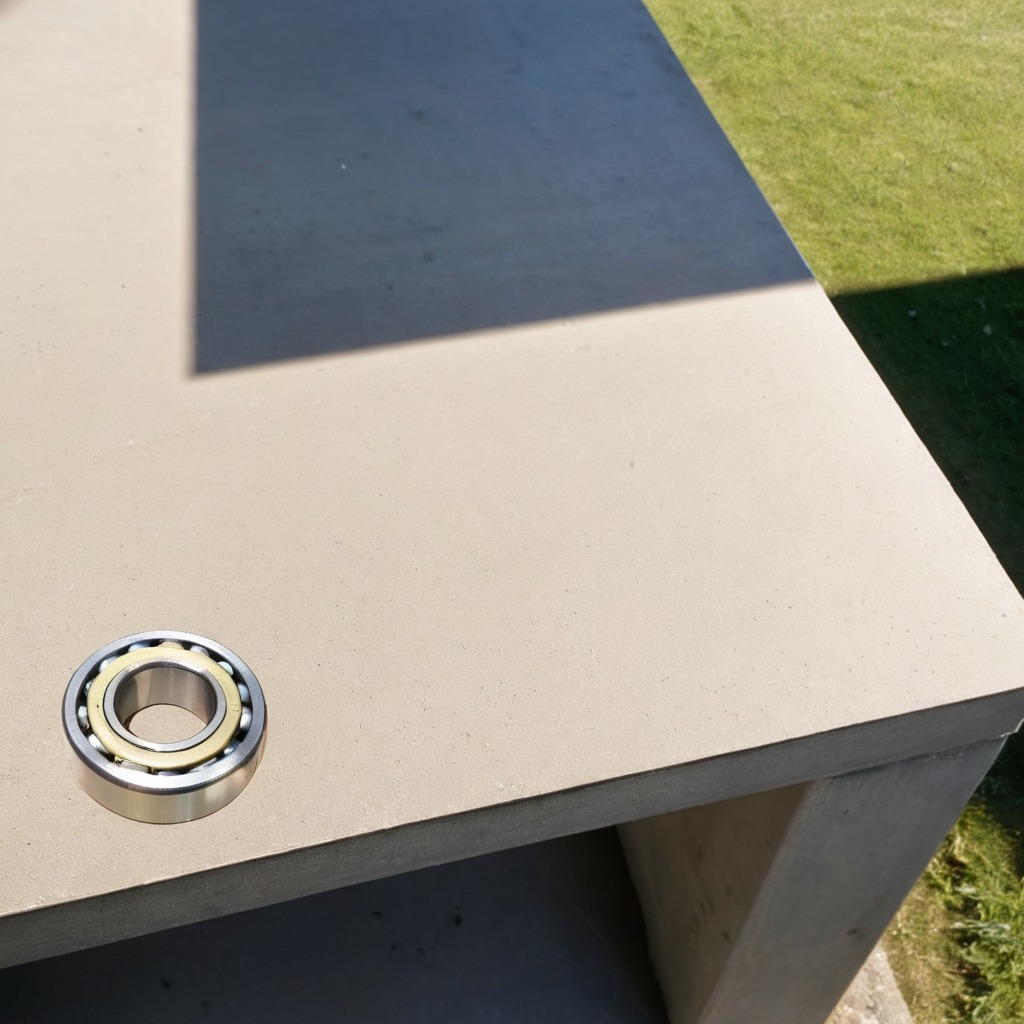
A metal ball bearing lies on an isolated clean organized concrete workbench in an outdoor bricklaying area afternoon light very sunny completely empty.